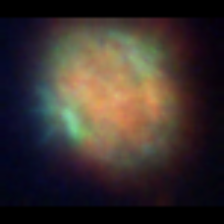
Taxon: Ciliates
Group: Other